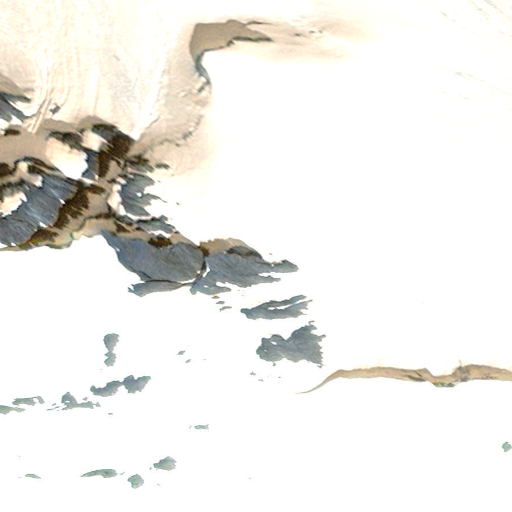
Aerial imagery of mountain in Alaska named Red Mountain containing only unknown